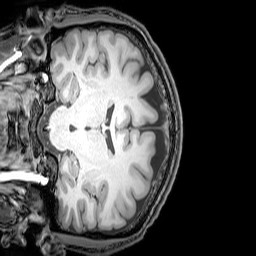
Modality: T1w
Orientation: coronal
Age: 24
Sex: male
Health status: healthy
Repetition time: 0.081 s
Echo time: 0.037 s